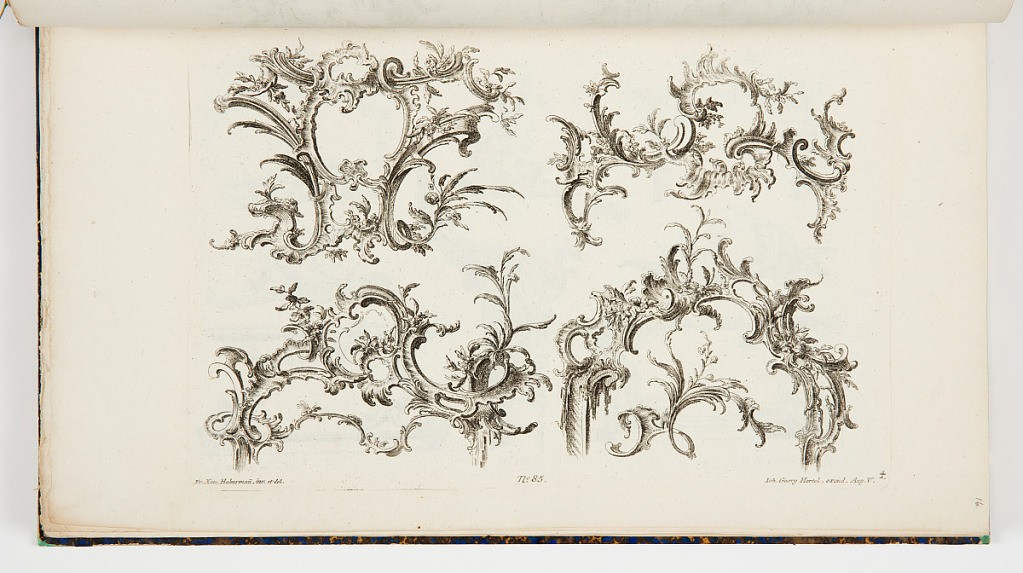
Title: Designs for Rocaille Motifs
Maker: Franz Xaver Habermann, German, 1721 – 1796
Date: mid- 18th century
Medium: Etching on off white laid paper
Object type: Print
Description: Four designs of rocaille motifs comprised of scrolls, rinceaux, batwings, branches, flowers, and leaves. The plate is signed and numbered.